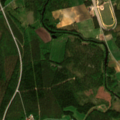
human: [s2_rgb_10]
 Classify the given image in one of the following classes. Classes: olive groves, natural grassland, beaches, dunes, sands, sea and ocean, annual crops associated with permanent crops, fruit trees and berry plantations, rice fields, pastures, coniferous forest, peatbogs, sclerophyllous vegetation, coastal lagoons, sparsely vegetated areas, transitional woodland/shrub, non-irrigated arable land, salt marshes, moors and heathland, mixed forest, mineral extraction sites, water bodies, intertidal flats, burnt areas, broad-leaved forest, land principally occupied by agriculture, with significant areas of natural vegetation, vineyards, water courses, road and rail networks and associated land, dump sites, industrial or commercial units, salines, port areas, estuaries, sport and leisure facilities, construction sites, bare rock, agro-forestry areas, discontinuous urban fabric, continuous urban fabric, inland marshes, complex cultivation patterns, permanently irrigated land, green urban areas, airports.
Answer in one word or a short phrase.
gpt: non-irrigated arable land, land principally occupied by agriculture, with significant areas of natural vegetation, coniferous forest, mixed forest